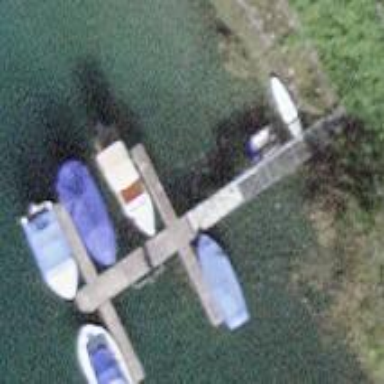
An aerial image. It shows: Man-made pier.